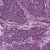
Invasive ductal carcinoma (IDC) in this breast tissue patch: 1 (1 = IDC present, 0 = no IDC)